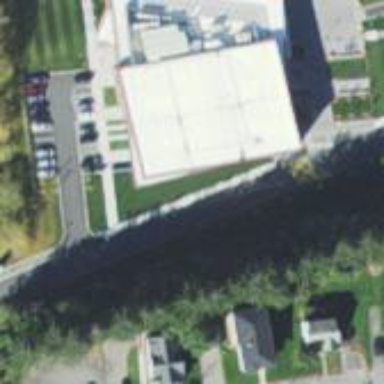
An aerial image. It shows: Sports centre building.